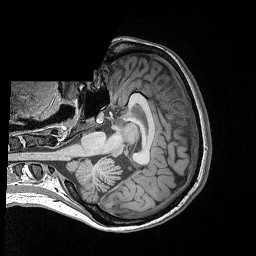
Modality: T1w
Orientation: axial
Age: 25
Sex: female
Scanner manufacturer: siemens
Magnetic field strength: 3 T
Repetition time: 2.4 s
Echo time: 0.03 s